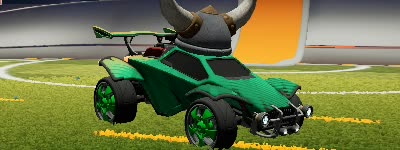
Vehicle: octane